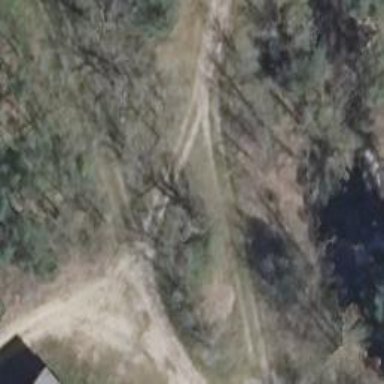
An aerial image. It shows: Sandy track road with grade5 tracktype.